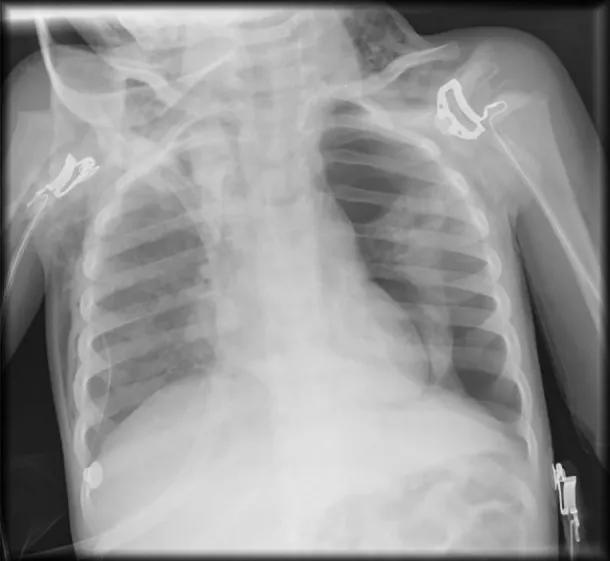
Chest X-ray with left-sided pneumothorax and cervical subcutaneous emphysema.
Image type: radiology (x_ray)